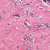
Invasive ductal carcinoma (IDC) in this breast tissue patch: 0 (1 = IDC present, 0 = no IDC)